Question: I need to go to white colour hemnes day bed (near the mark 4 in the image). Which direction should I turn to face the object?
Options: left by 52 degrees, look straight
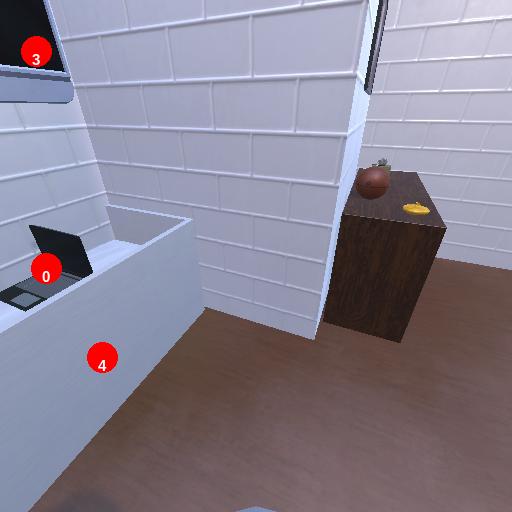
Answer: left by 52 degrees